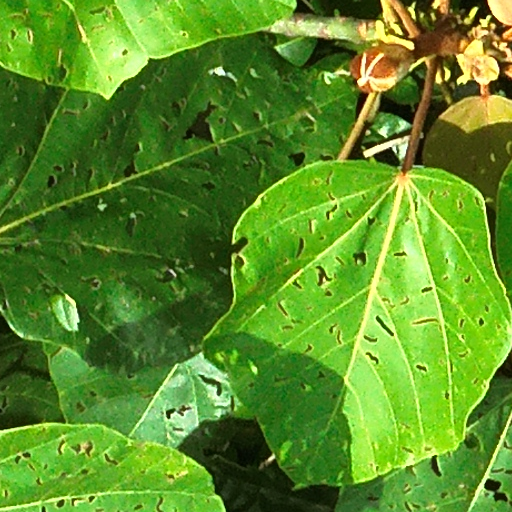
Species: Ochroma pyramidale
GBIF accepted scientific name: Ochroma pyramidale
Crown area (m\u00b2): 101.168